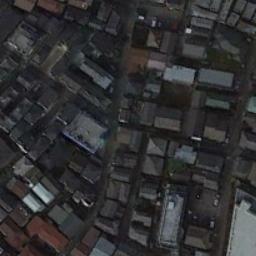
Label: dense_residential